Question: Find the variance in the following histogram, where the data are distributed only above tens and the height of the histogram is an integer multiple of 5. Keep the result of the variance as an integer.
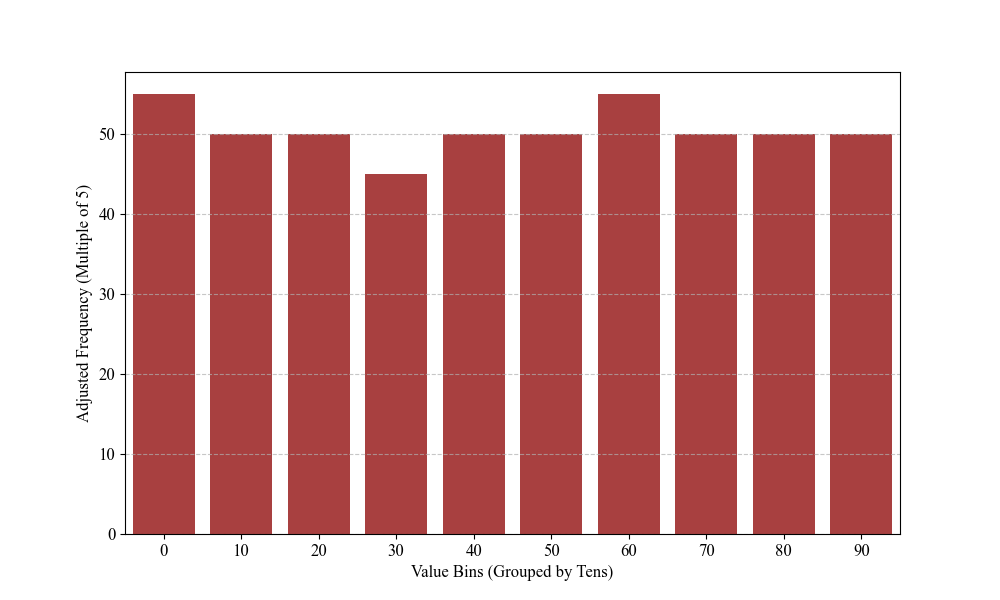
Answer: 837